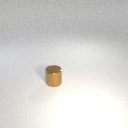
small brown metal cylinder